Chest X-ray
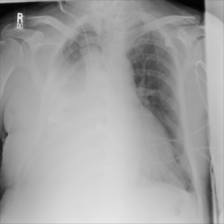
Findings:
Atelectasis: negative
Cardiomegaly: negative
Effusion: negative
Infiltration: negative
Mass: negative
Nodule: negative
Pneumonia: negative
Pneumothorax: negative
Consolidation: negative
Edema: positive
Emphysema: positive
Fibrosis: negative
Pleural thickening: negative
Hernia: negative